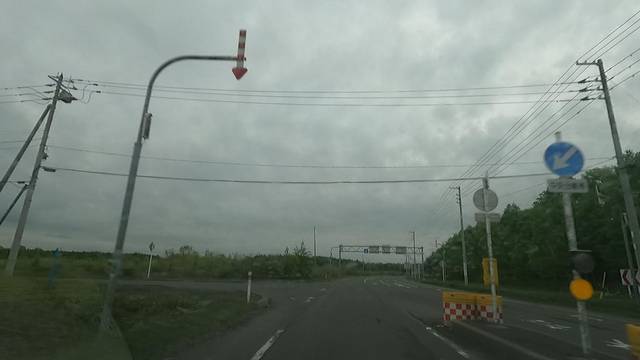
Region: Japan
Coordinates: 42.776, 141.641